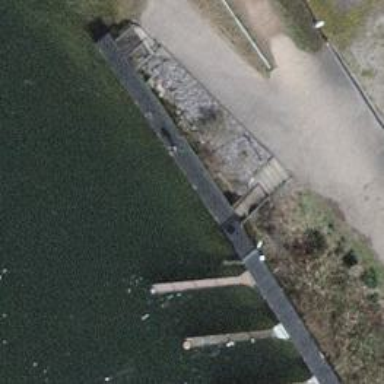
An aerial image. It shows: Pier made of metal with mooring facilities.